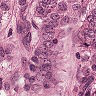
Metastatic tissue present: yes